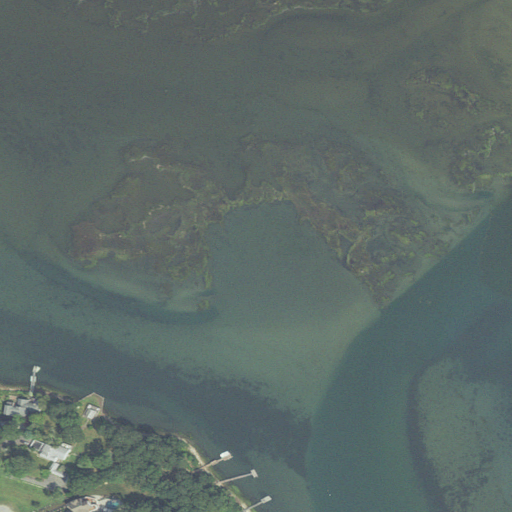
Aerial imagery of island in Massachusetts named Sanford Flat containing open water, herbaceous wetlands, deciduous forest, low intensity development, medium intensity development, and barren land